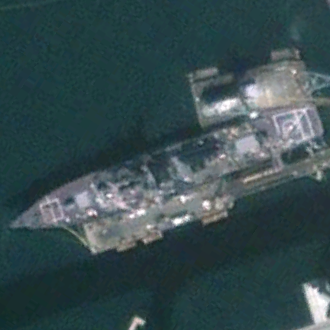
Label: destroyer